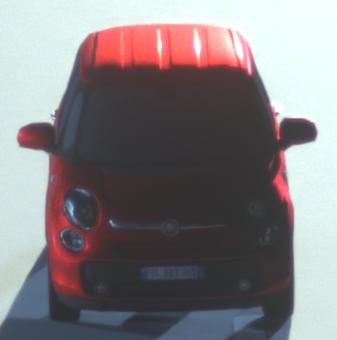
Make: Fiat
Model: 500L 1.4 16V
Detailed model: 500L (199)
Model produced from: 2012/10
Model produced until: 2017/05
Doors: 5
Color: red
Road condition: dry road
Daytime: night
Contrast: high contrast